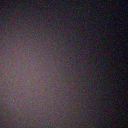
Screen state: off